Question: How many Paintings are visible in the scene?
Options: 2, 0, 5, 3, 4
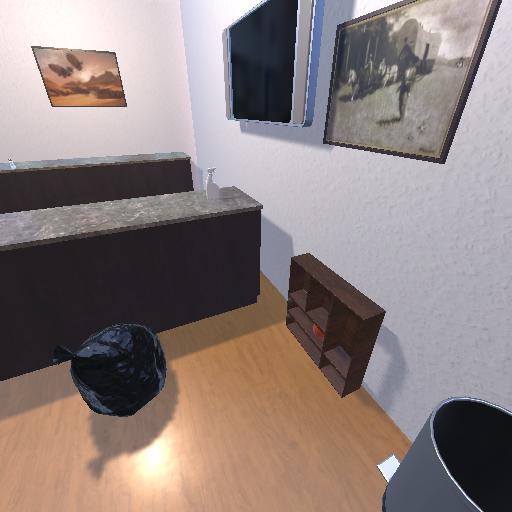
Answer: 2